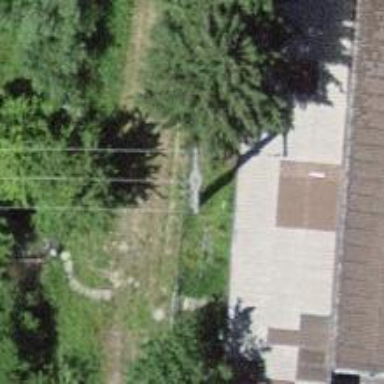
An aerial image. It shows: Termination power pole.